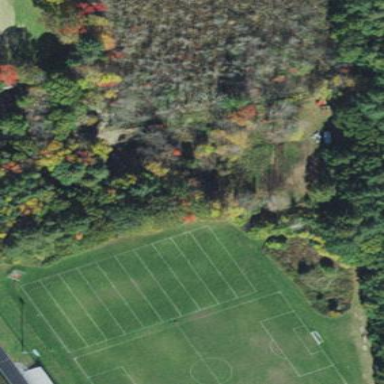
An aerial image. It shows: Lacrosse pitch for leisure land.